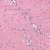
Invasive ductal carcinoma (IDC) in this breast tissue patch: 0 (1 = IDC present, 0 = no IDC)